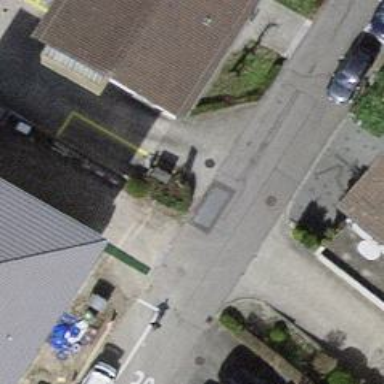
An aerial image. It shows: Residential road with asphalt surface and sidewalk on the left.